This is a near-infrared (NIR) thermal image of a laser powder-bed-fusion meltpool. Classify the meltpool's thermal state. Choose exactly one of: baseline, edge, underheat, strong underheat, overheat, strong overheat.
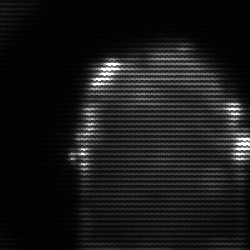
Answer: baseline